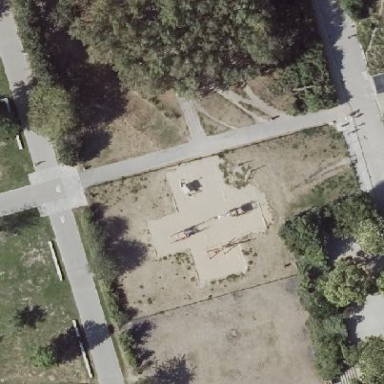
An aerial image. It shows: Sandpit playground.